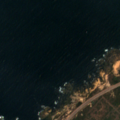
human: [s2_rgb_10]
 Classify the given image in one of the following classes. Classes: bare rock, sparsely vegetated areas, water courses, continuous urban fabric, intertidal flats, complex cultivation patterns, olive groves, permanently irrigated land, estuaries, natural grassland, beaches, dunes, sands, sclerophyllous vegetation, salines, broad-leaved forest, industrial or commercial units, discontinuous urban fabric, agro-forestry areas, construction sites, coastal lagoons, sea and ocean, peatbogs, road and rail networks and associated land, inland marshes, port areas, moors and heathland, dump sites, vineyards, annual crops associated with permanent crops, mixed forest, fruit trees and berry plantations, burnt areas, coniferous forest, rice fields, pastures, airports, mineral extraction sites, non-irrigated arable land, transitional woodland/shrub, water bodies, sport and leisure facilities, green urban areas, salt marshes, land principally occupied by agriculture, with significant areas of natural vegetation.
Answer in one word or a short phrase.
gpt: industrial or commercial units, moors and heathland, sea and ocean